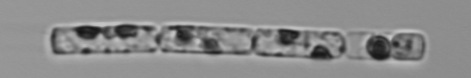
Label: Guinardia_delicatula_TAG_internal_parasite